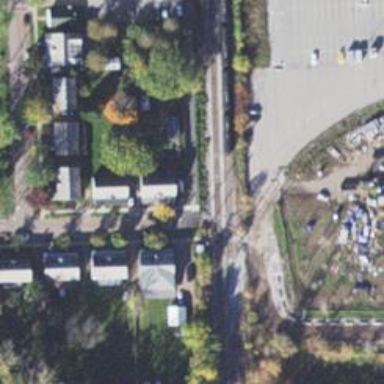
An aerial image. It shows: Railway crossing with full barrier.